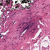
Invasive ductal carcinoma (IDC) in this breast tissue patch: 0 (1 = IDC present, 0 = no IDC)